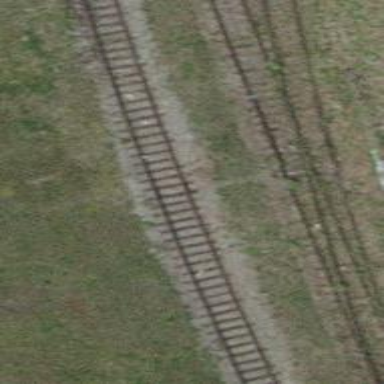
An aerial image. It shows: Abandoned railway.